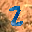
Label: 2